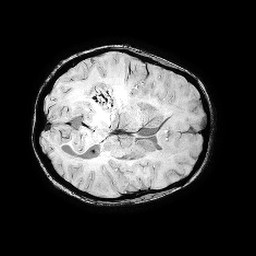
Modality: SWI
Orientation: axial
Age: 70
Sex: female
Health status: ill
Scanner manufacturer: philips
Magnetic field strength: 3 T
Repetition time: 0.031 s